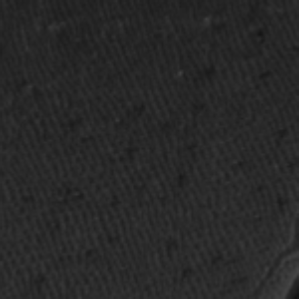
Label: frost